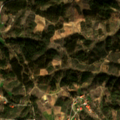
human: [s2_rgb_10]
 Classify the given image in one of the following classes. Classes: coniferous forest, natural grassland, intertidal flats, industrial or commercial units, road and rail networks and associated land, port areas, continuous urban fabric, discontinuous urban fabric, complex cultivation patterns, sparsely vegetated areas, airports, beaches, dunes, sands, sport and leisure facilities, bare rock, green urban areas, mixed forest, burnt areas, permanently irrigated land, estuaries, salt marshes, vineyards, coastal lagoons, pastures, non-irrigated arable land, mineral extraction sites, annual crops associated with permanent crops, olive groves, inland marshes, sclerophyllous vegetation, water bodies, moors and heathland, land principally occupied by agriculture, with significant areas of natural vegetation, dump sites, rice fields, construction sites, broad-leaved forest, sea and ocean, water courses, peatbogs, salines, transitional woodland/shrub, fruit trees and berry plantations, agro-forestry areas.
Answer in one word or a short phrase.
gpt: complex cultivation patterns, land principally occupied by agriculture, with significant areas of natural vegetation, transitional woodland/shrub